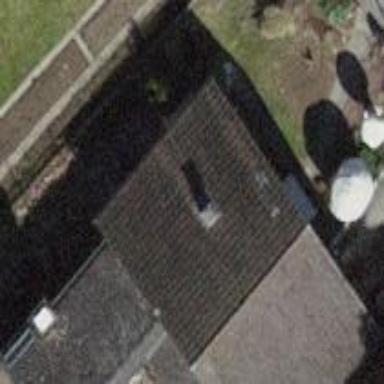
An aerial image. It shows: Building with tiled roof.